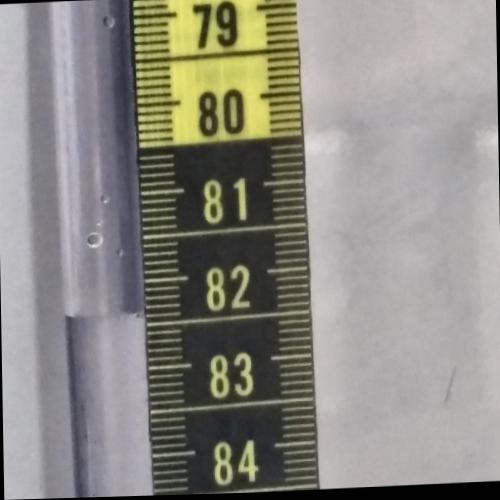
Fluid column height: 82.4 cm